Question: What is the value of this measurement?
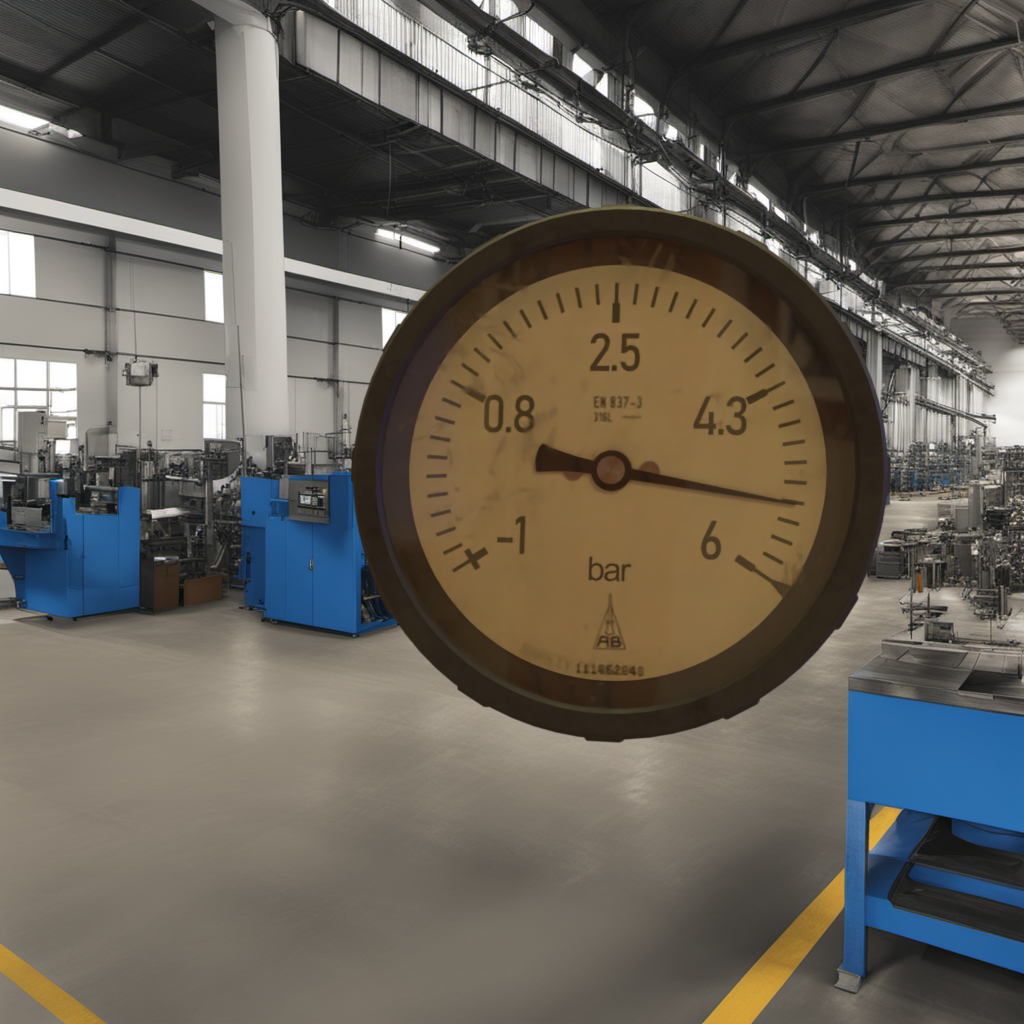
Answer: The result is 5.31
Question: What is the range of the measurement shown in the image?
Answer: The range is from -1 to 6
Question: What is the minimum and maximum value of this measurement?
Answer: The minimum value is -1 and the maximum value is 6